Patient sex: F
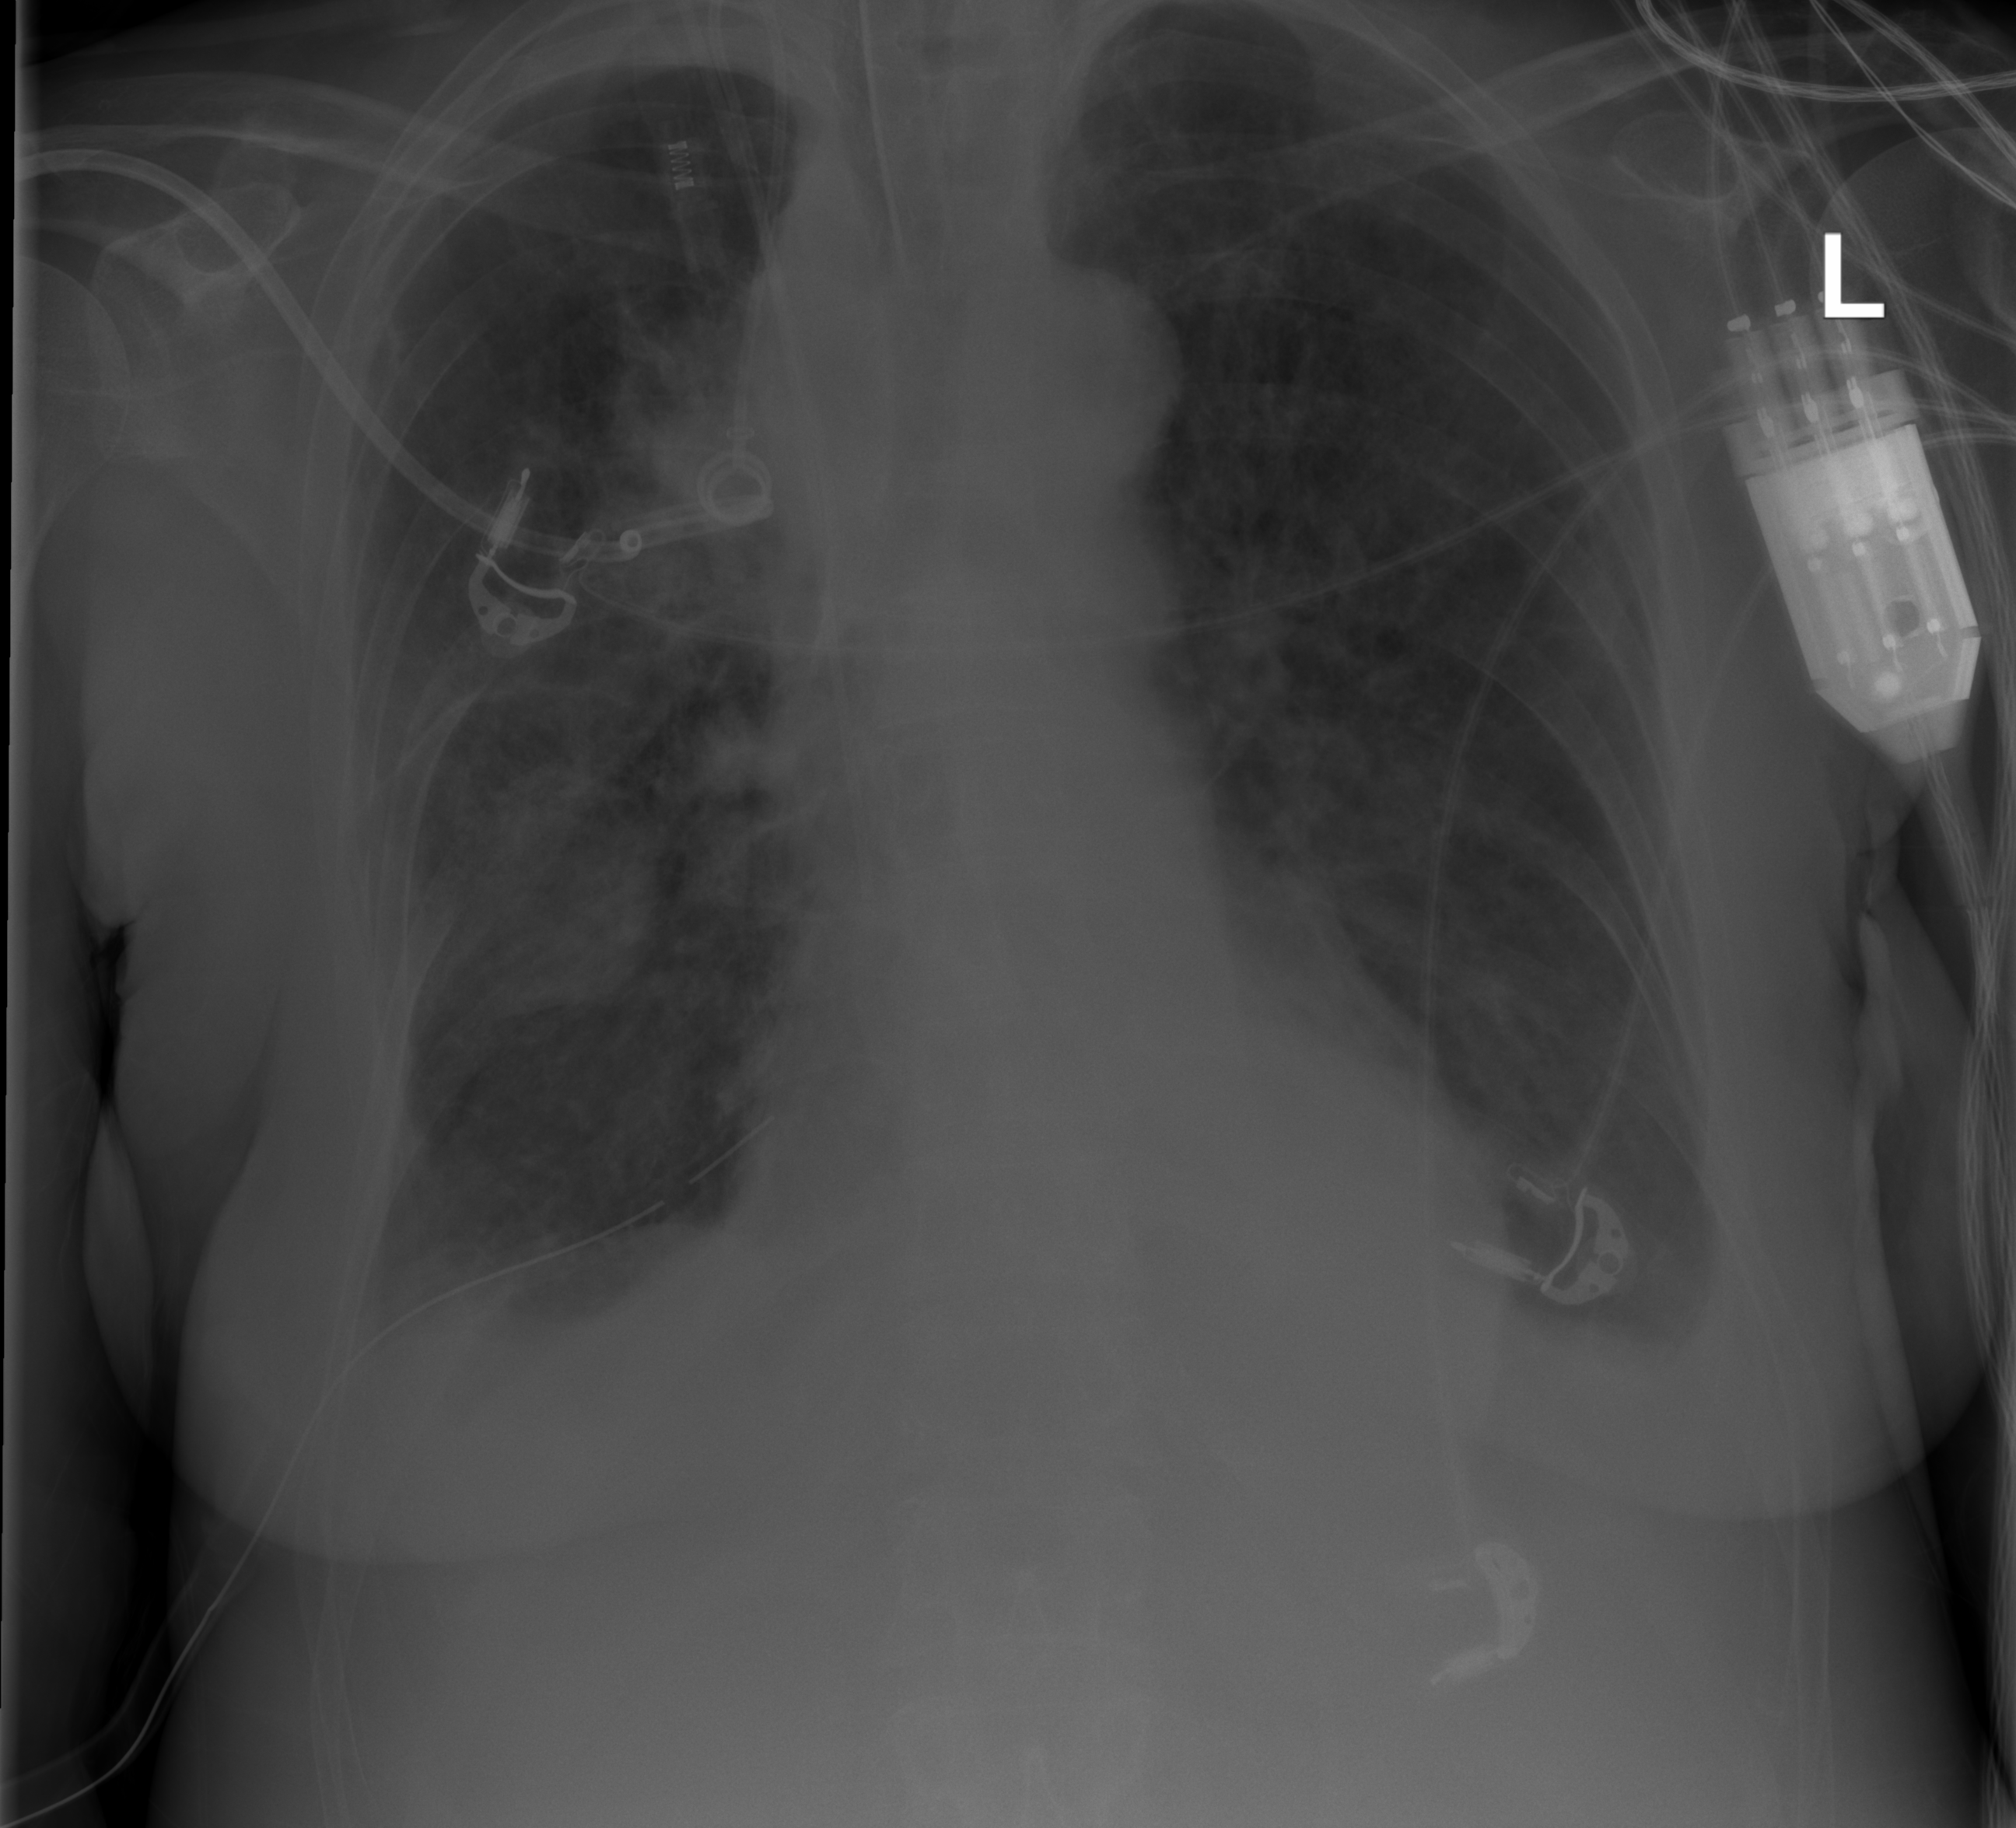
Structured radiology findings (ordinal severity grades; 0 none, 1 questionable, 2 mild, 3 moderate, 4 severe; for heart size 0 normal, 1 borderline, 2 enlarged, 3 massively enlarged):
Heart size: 0
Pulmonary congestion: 2
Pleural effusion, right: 2
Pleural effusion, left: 2
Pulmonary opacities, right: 3
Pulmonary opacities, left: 2
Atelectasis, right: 2
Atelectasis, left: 2